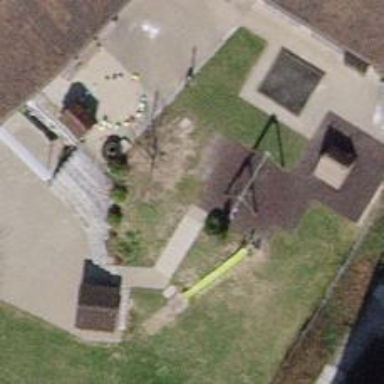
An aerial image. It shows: Playground area for leisure activities on the land.